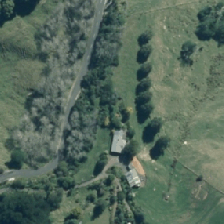
Land cover: deciduous_hardwood